Question: I want to use a storyboard encapsulated in a 'UIViewController' to provide a consistent UI throughout the application.
Is there anyway to embed the first 'UIViewController' of a storyboard into a 'master' 'UIViewController', then allow the segues and storyboard transitions to function as normal, all within an area of the 'master' 'UIViewController'?
Thank you.
Here is the storyboard I'm hoping to embed /

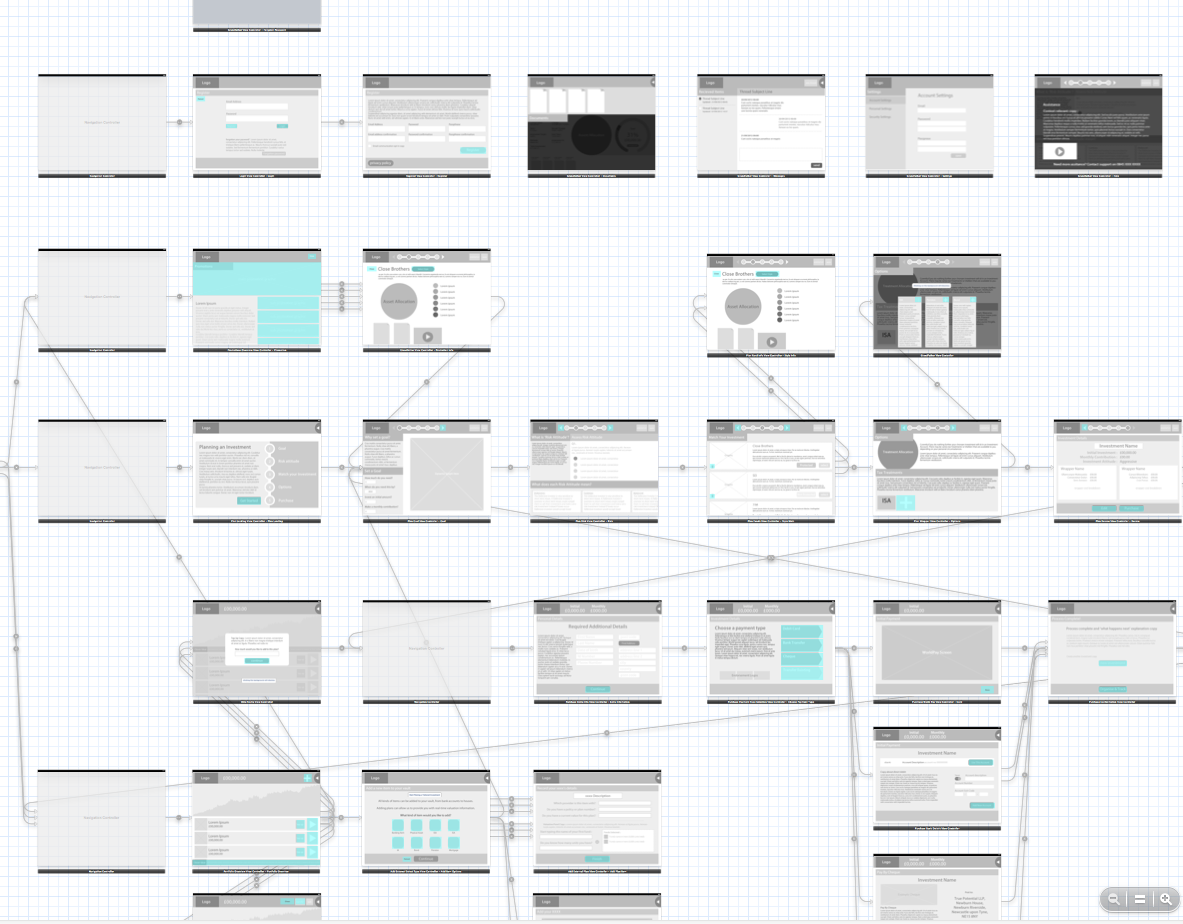
Answer: You can use container views for your task.
This link here: <URL>
It shows the different methods used to create a Container view. Something like the image below (image courtesy from the <URL>:

Check out the link, hope it helps.